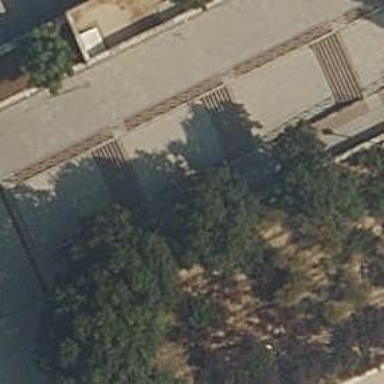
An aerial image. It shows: Set of steps made of paving stones.